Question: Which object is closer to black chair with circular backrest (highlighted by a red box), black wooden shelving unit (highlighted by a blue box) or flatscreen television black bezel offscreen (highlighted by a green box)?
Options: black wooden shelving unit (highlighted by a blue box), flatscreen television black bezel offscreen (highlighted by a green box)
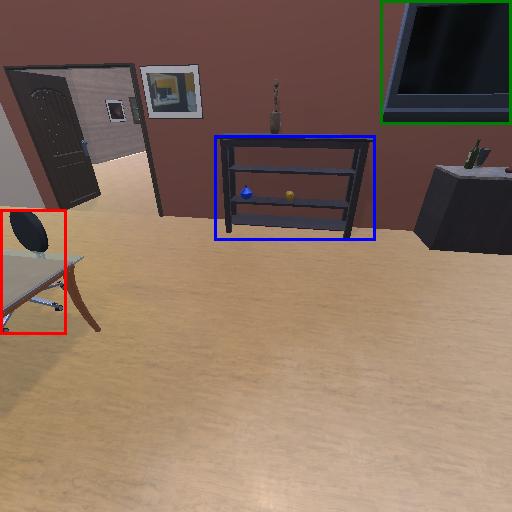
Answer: black wooden shelving unit (highlighted by a blue box)